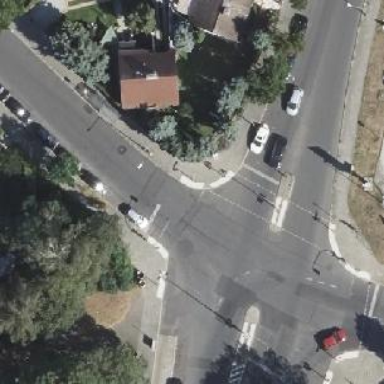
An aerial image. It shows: Road with traffic signals.